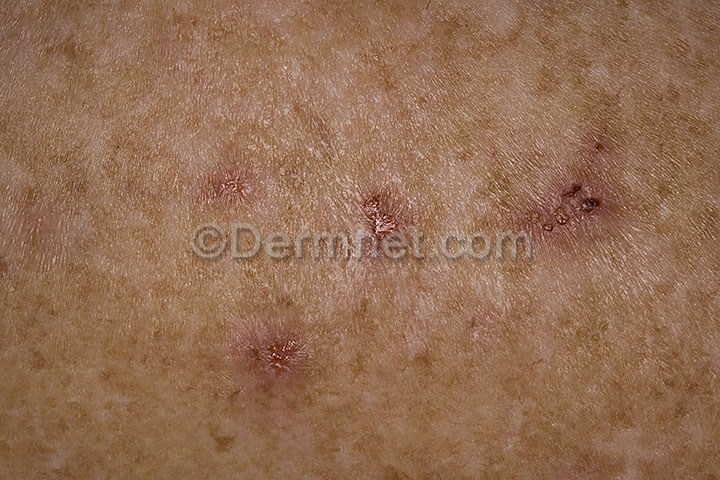
Disease: Eczema Photos